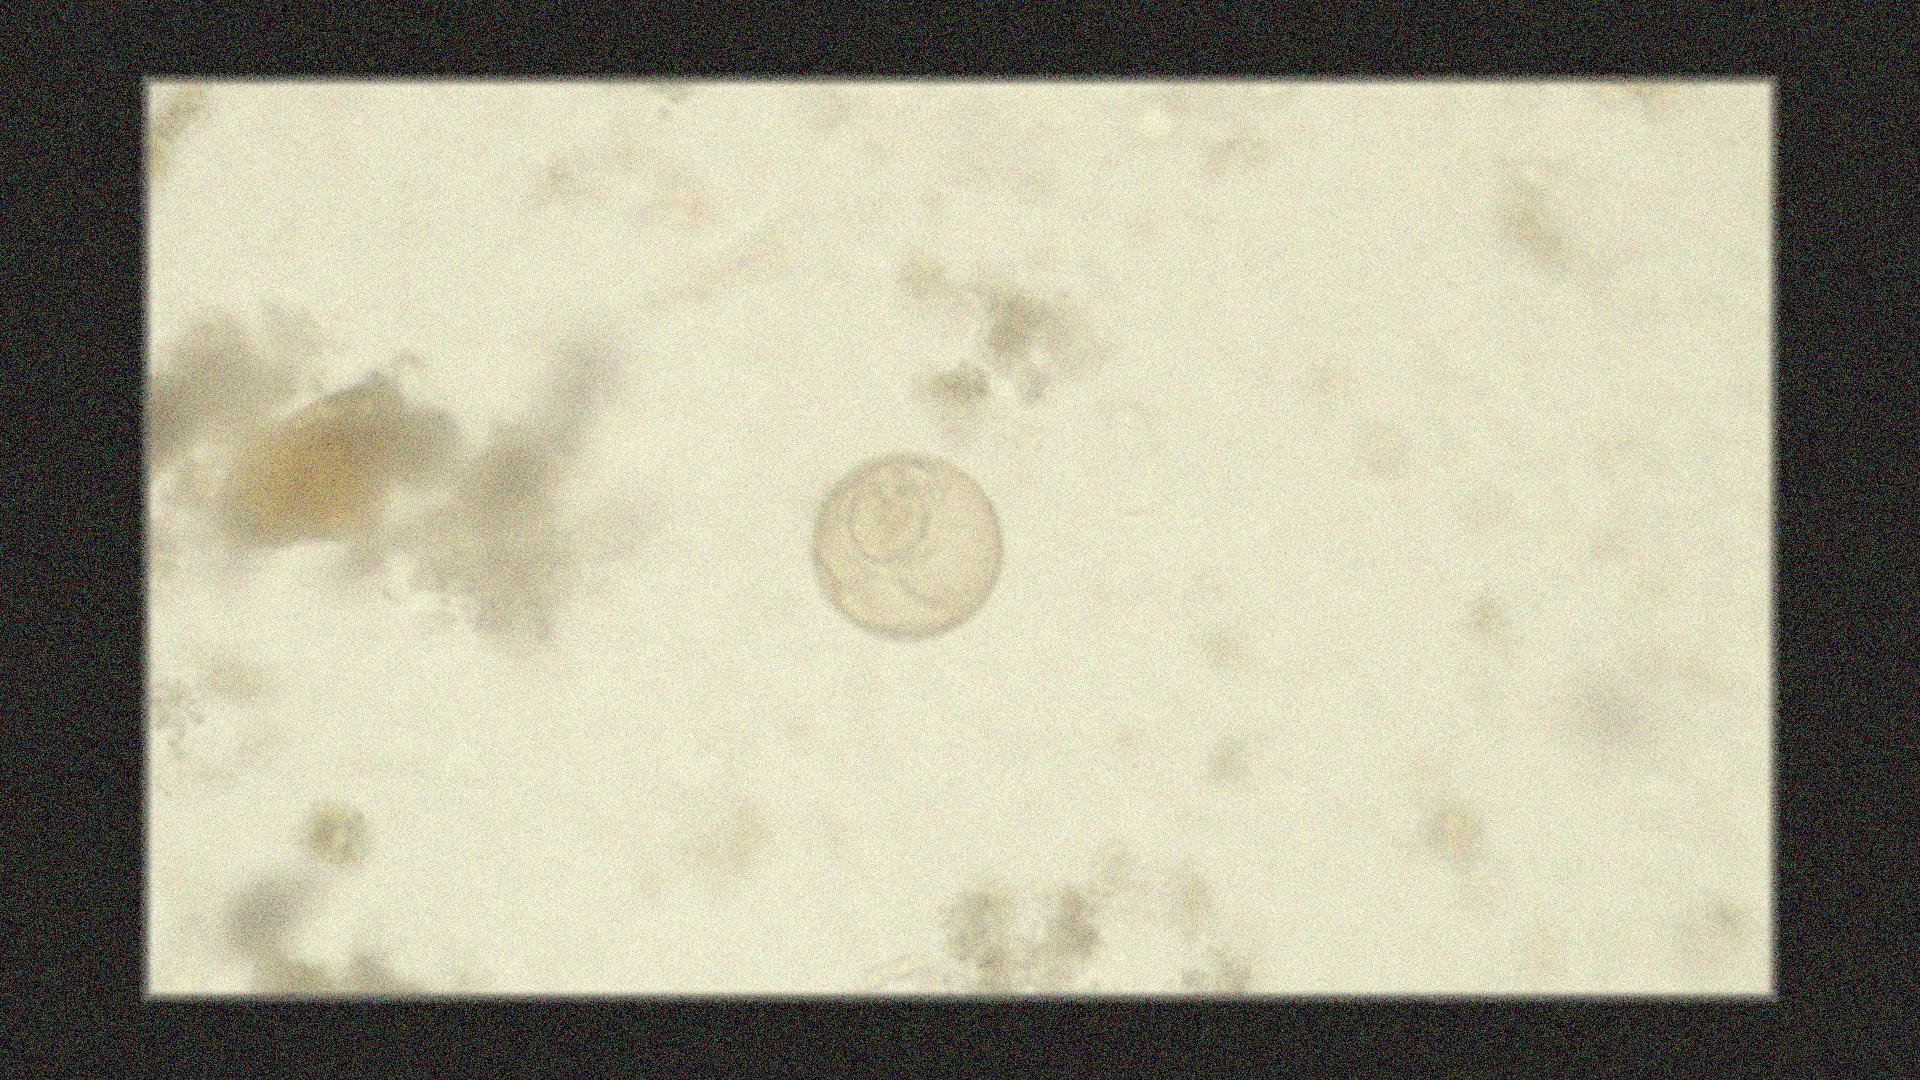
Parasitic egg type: Hymenolepis diminuta